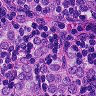
Metastatic tissue present: yes